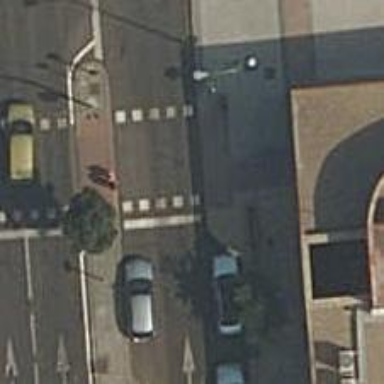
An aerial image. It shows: Zebra crossing with traffic signals. The crossing is marked by traffic lights.